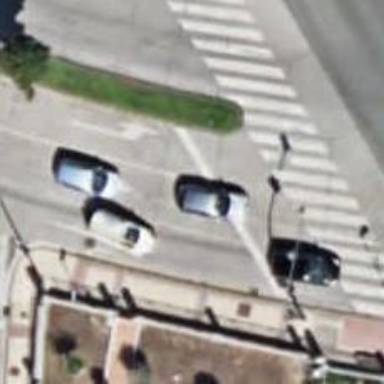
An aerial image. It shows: Road with traffic signals.